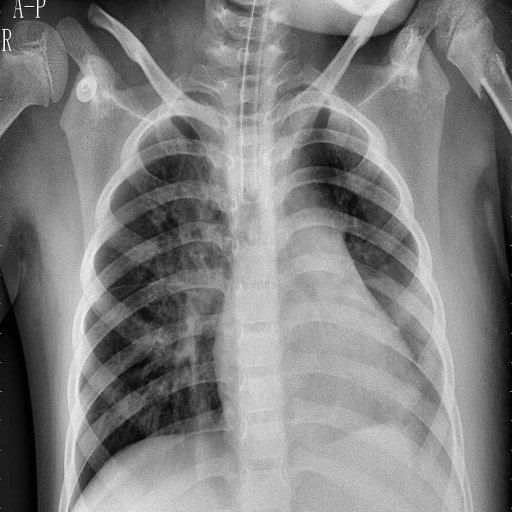
Finding: PNEUMONIA